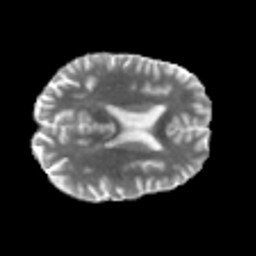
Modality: MD
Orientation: axial
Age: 28
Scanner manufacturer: philips
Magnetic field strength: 3 T
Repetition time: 8.6 s
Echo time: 0.127 s